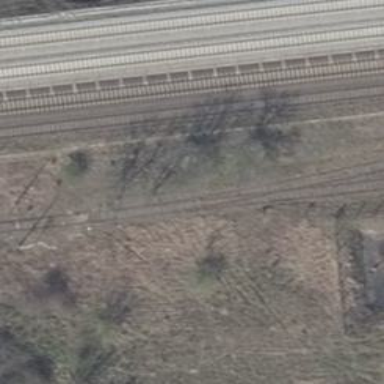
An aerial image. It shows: Railway switch with the turnout on the left side.